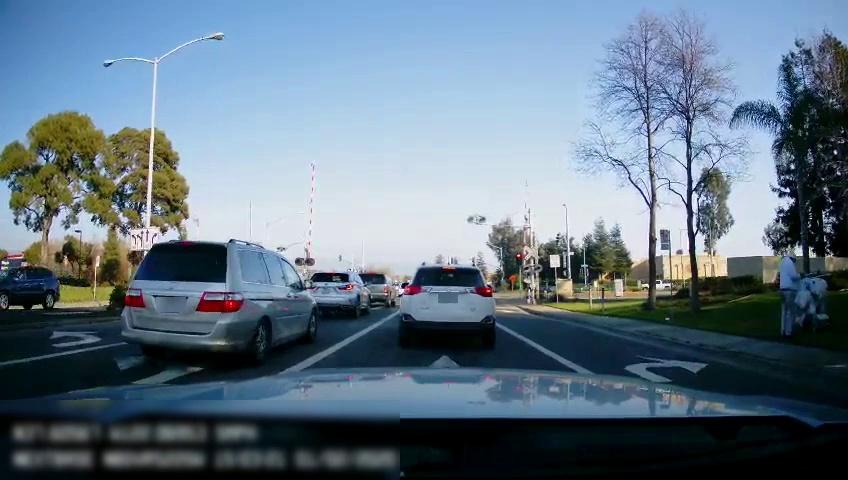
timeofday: Day
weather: Sunny
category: Drivable Space
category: Drivable Space
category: Vehicles | SUV
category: Vehicles | SUV
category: Vehicles | Truck
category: Pedestrians
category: Vehicles | SUV
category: Vehicles | SUV
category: Vehicles | Van
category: Vehicles | SUV
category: Lanes | Current Lane
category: Lanes | Current Lane
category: Lanes | Alternate Lane
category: Traffic | Signs
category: Traffic | Signs
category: Traffic | Signs
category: Traffic | Signs
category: Traffic | Signs
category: Traffic | Lights
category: Traffic | Lights